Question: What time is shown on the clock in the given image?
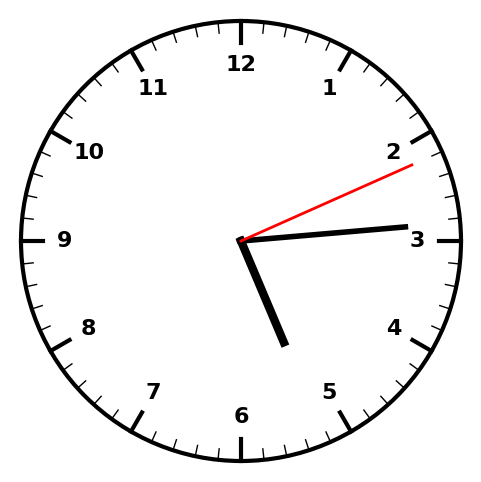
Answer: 05:14:11